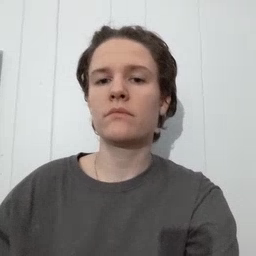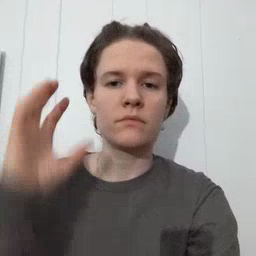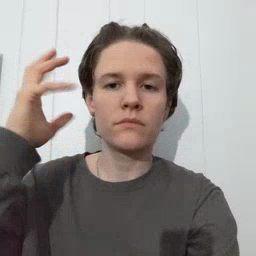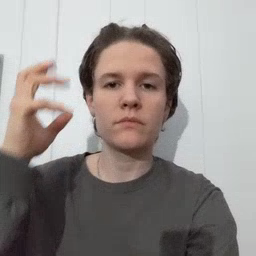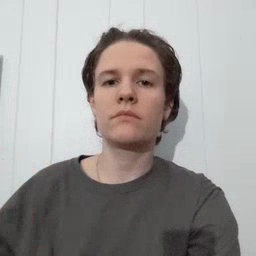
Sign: radio